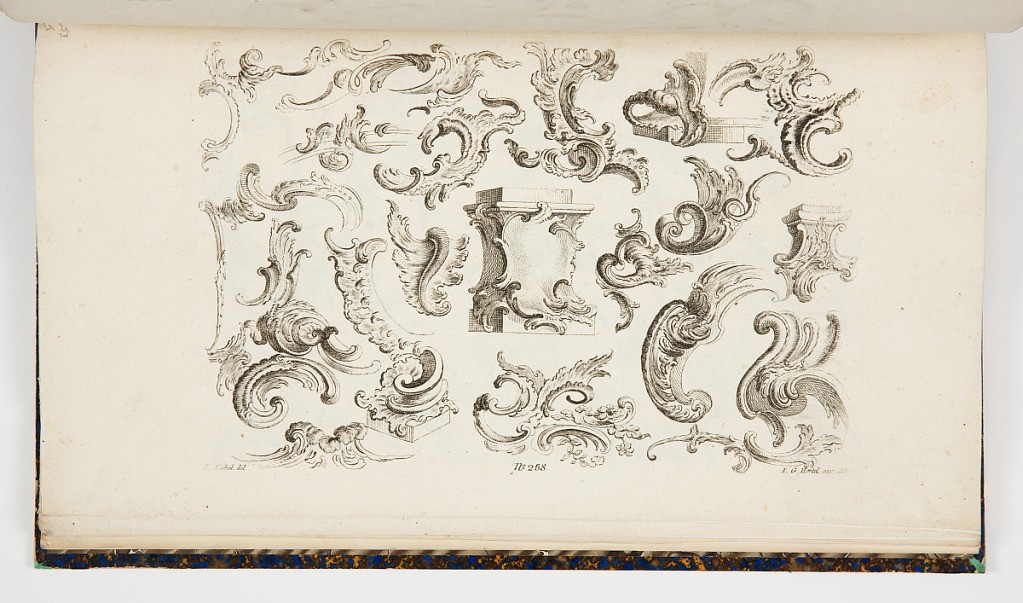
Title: Rocaille Scroll Designs
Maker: Emmanuel Eichel, German, 1717–1782
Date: mid- 18th century
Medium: Etching on off-white paper
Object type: Print
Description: Sheet filled with variations on rocaille scrolls and rinceaux. The plate is signed and numbered.